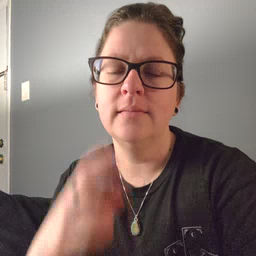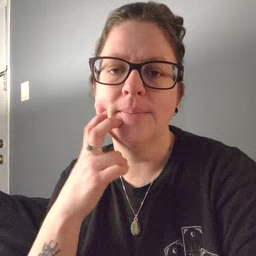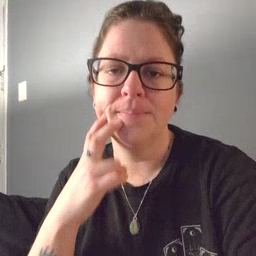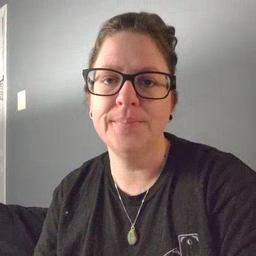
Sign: gum